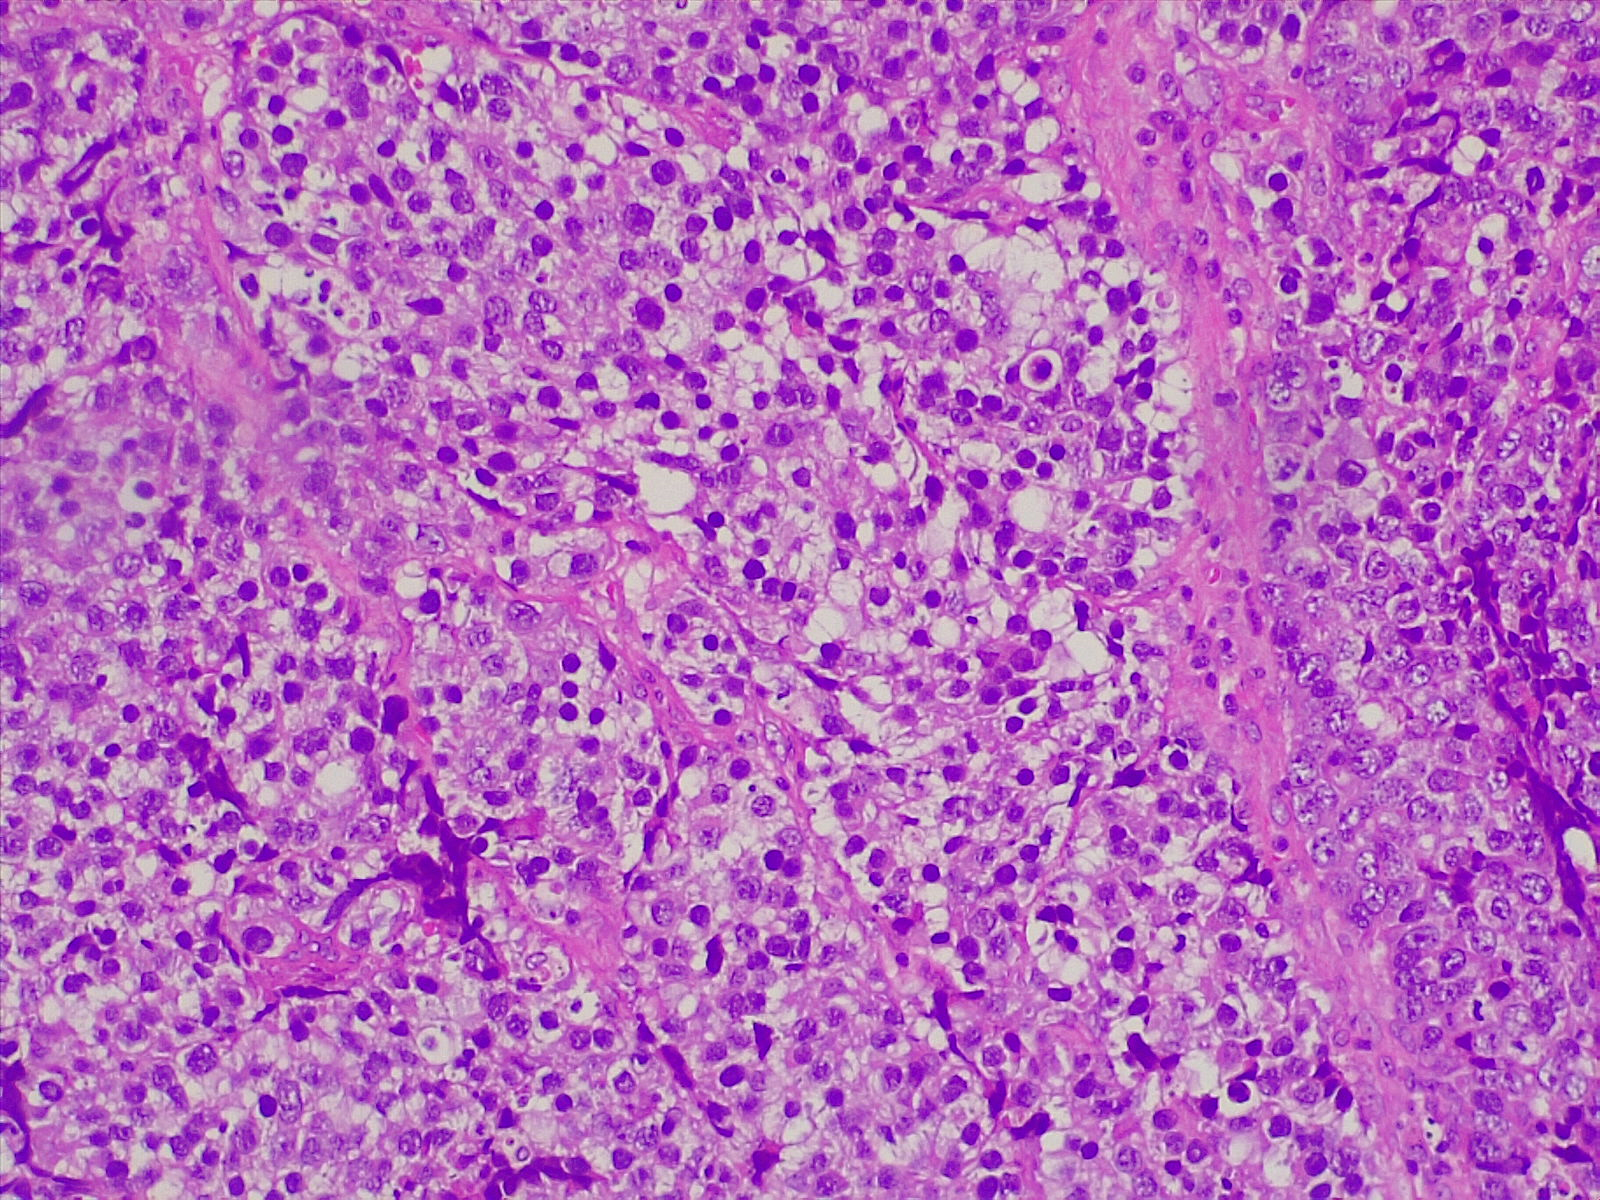
Label: lung squamous cell carcinoma, poorly differentiated